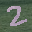
Label: 2